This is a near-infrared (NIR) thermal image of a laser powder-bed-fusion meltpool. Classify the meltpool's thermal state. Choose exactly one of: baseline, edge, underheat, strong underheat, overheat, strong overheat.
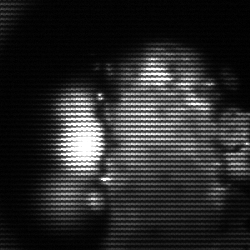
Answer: strong underheat